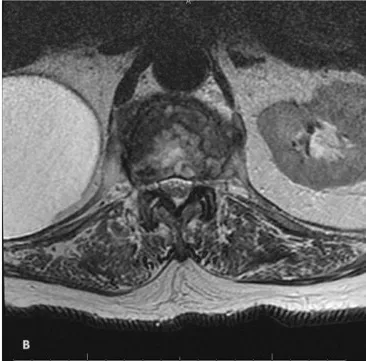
Axial. T2-weighted MRI with arrow pointing at an L1 vertebral body compression fracture concerning for infection or neoplasm. Markedly abnormal signal within the L1 vertebral body, with significant involvement of T12, and the superior aspect of L2.
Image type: radiology (mri)